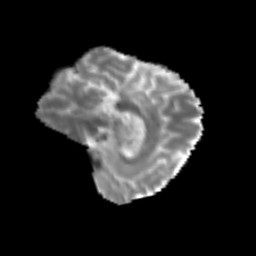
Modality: MD
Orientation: sagittal
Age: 51
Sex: male
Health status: ill
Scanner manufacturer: siemens
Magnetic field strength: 3 T
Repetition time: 8.7 s
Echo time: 0.11 s